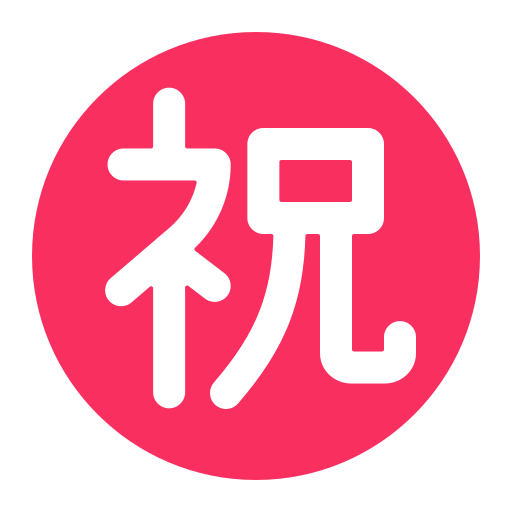
japanese congratulations button flat